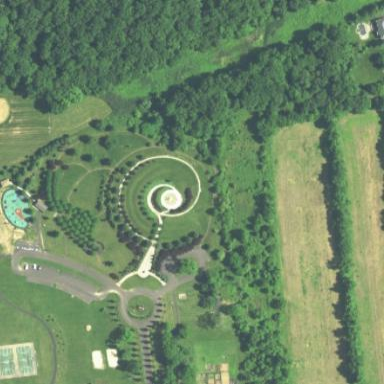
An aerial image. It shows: Park with memorial garden.